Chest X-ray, PA view. Patient: 28 years old, sex M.
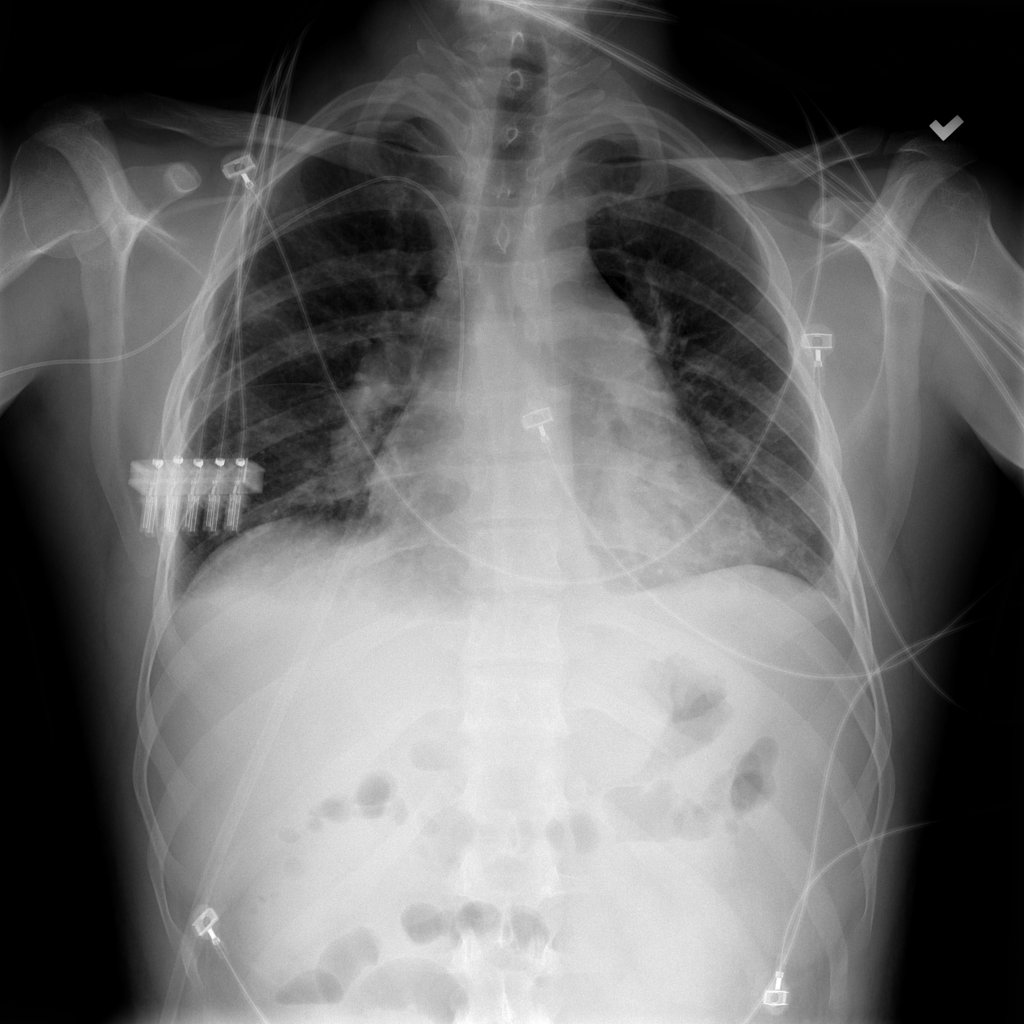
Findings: Consolidation